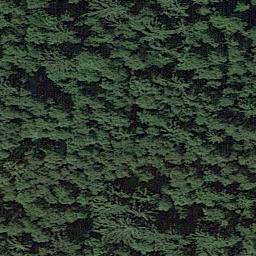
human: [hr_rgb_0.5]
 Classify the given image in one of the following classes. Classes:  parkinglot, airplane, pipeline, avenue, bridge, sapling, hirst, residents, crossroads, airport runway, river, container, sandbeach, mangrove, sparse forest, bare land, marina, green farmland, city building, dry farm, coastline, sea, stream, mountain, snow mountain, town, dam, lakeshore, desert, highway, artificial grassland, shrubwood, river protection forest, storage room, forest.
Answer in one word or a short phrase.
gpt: forest